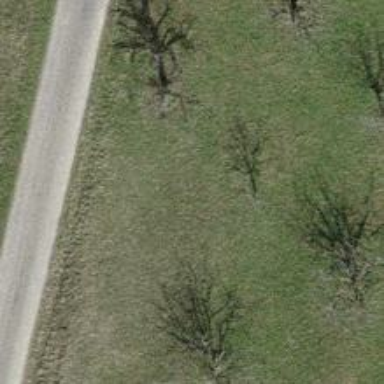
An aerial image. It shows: Mixed leaf-type deciduous tree.